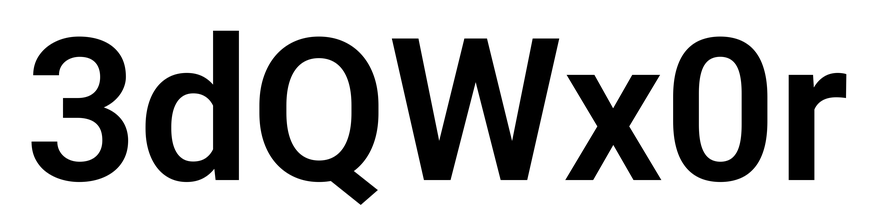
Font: Roboto_SemiBold